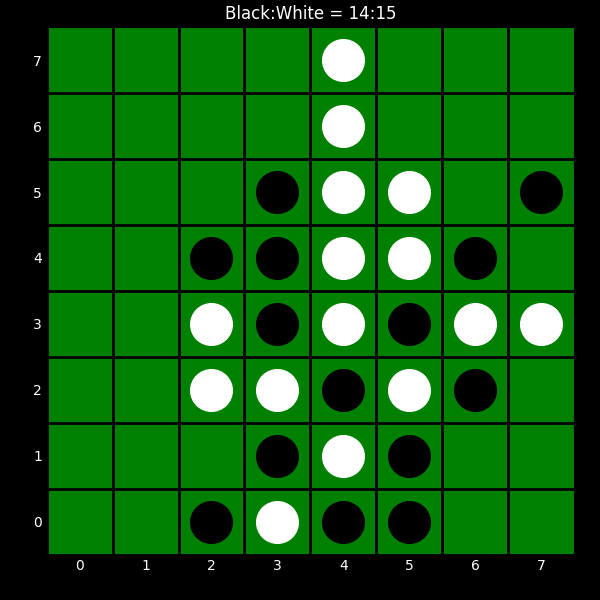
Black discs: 14
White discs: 15